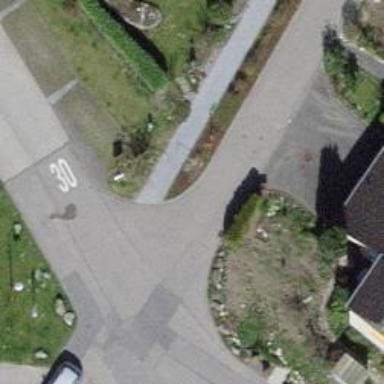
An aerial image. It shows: Kerb barrier.